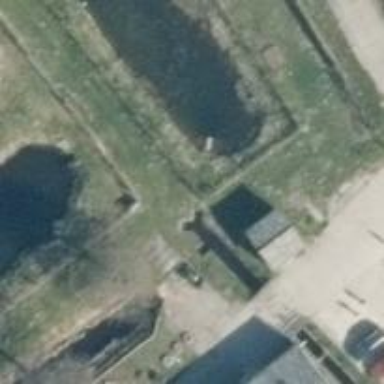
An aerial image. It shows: Culvert underpass for canal.